Interaction volume radius: 5 \u00c5
Interaction volume height: 15 \u00c5
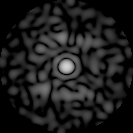
Disorder parameter: 0.8467